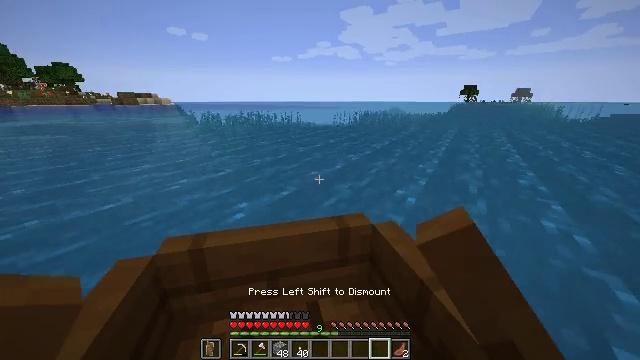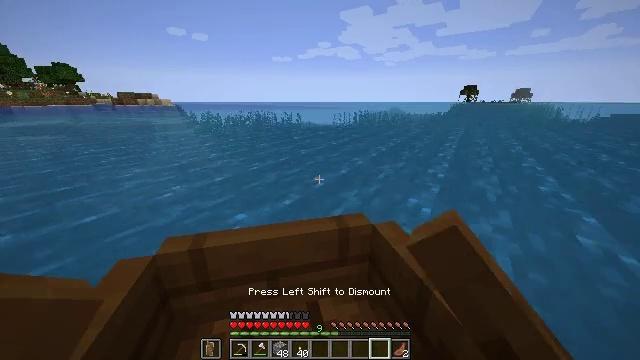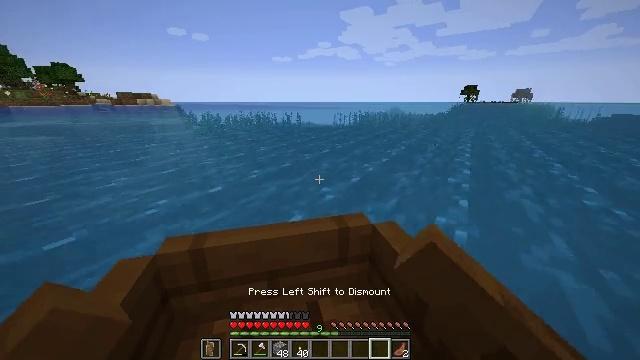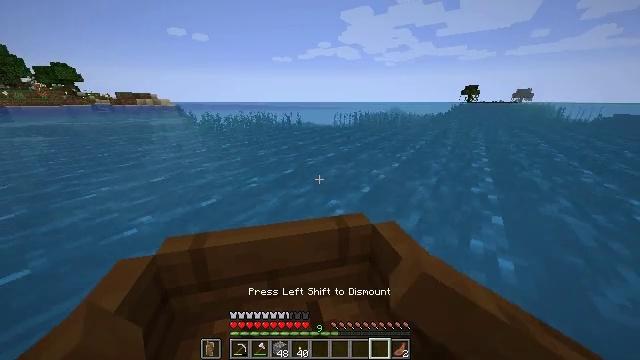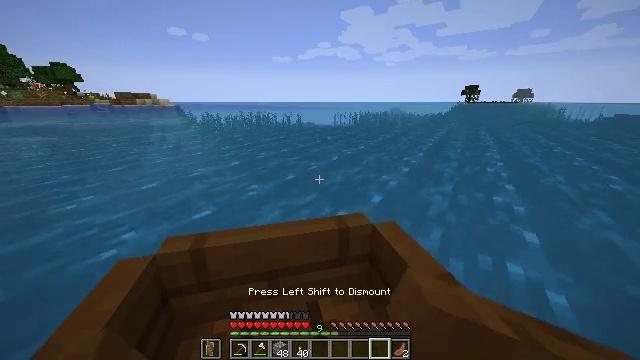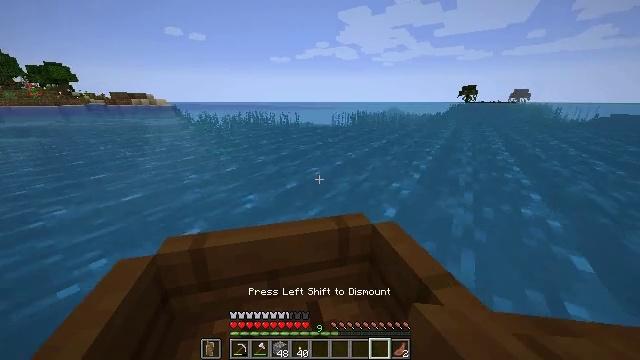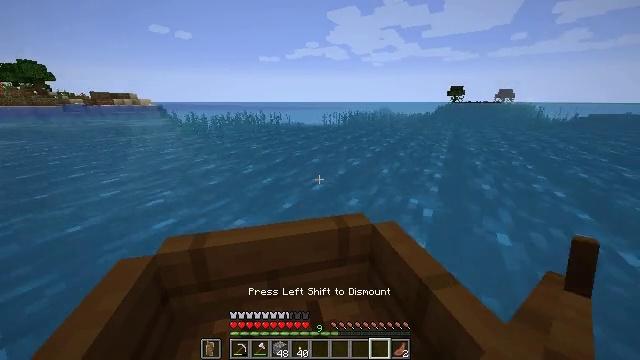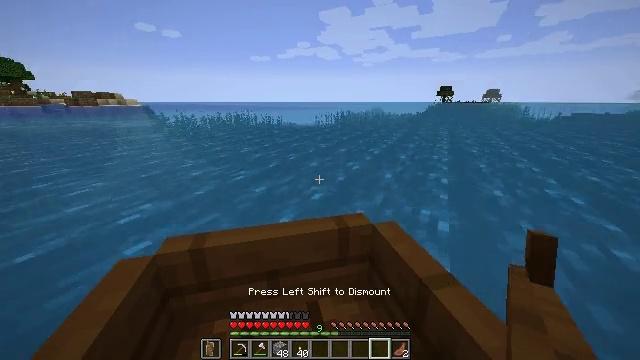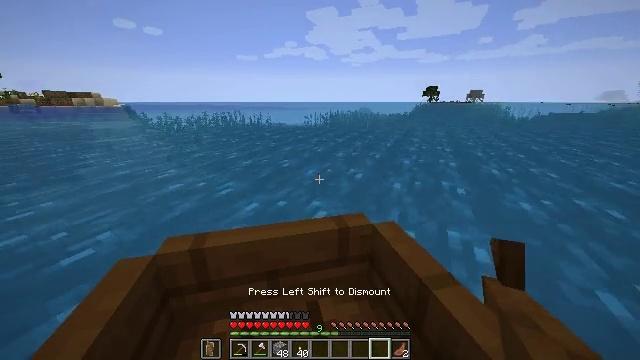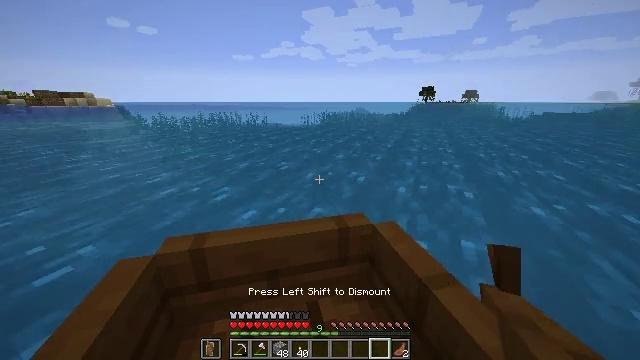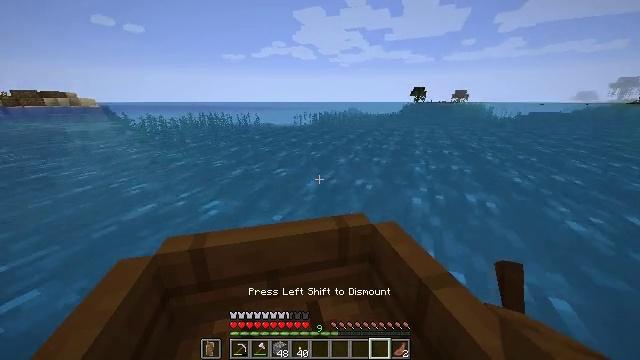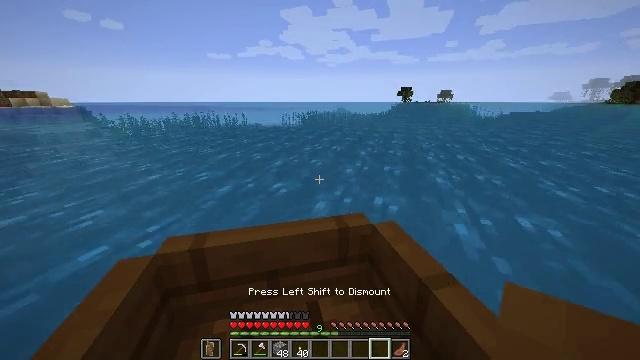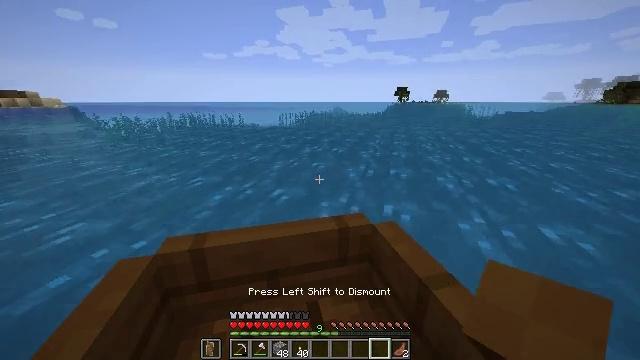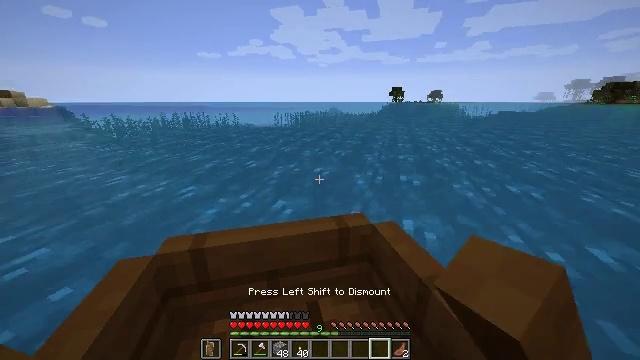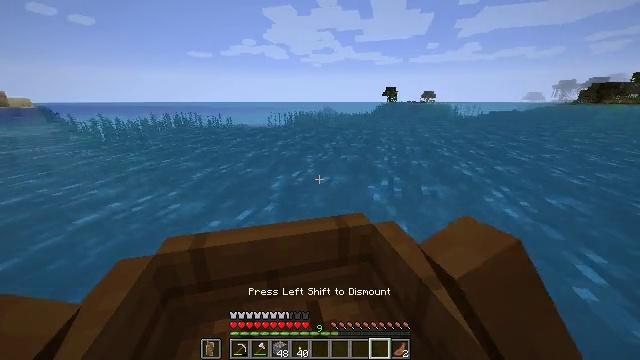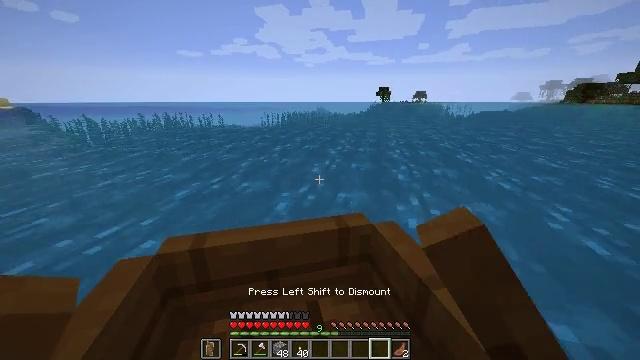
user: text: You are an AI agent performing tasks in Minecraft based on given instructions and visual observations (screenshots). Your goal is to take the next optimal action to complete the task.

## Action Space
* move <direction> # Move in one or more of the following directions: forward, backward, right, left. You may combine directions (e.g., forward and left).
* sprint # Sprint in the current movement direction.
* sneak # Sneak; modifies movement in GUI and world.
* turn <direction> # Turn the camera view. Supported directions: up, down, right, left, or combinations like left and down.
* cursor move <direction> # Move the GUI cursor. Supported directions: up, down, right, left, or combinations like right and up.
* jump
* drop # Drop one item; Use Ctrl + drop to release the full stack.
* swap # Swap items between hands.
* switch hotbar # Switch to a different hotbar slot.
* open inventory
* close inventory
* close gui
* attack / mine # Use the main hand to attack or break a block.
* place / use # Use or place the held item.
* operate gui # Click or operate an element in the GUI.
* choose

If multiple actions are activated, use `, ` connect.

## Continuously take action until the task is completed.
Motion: motion action
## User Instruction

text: Dive and mine the kelp.
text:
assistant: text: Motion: move forward, sprint
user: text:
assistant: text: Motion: move forward, sprint
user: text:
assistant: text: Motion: move forward, sprint
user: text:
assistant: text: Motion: move forward and move right, sprint
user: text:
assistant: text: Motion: move forward and move right, sprint
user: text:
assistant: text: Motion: move forward and move right, sprint
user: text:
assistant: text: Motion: move forward, sprint
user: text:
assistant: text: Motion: move forward, sprint
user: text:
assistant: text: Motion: move forward, sprint
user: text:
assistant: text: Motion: move forward, sprint
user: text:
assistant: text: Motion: move forward, sprint
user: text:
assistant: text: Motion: move forward, sprint
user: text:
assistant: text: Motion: move forward, sprint
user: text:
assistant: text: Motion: move forward, sprint
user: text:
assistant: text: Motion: move forward, sprint
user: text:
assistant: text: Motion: move forward, sprint
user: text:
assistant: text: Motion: move forward, sprint
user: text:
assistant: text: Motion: move forward, sprint
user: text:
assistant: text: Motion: move forward, sprint
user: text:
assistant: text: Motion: move forward, sprint
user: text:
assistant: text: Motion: move forward, sprint
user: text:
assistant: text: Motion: move forward, sprint
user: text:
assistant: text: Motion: move forward, sprint
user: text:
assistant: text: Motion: move forward, sprint
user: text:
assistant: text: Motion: move forward, sprint
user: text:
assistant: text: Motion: move forward, sprint
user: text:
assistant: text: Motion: move forward, sprint
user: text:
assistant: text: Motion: move forward, sprint
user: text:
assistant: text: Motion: move forward, sprint
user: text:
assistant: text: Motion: move forward, sprint